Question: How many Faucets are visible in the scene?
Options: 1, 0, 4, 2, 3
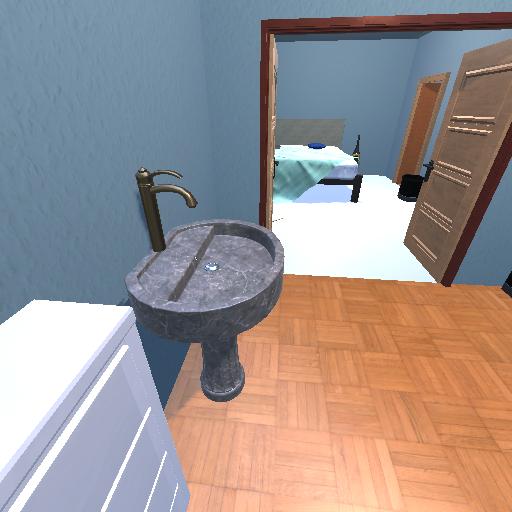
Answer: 1